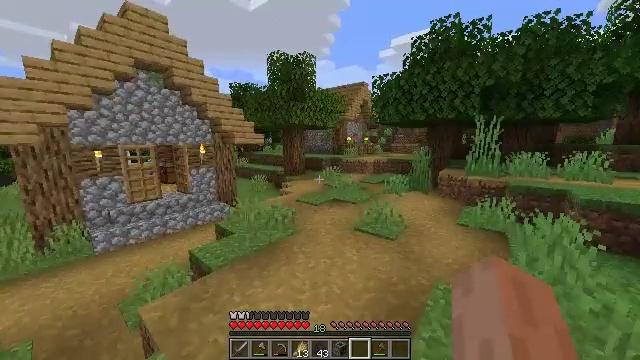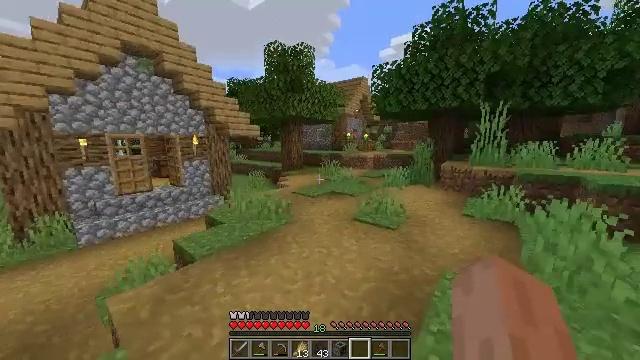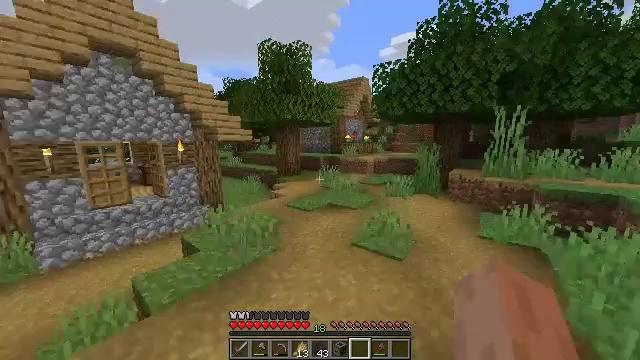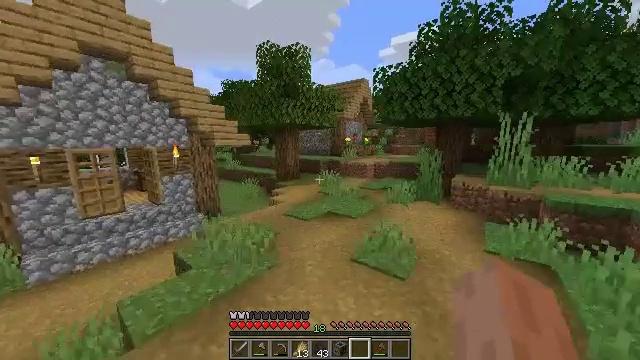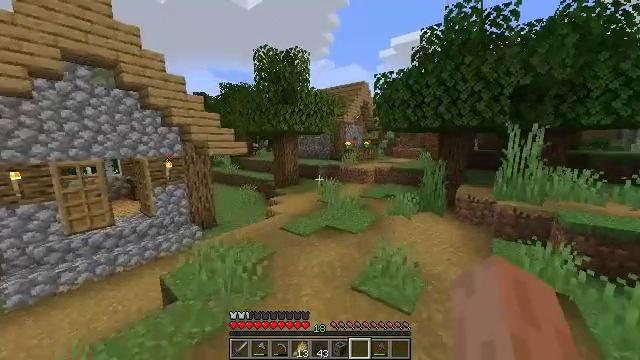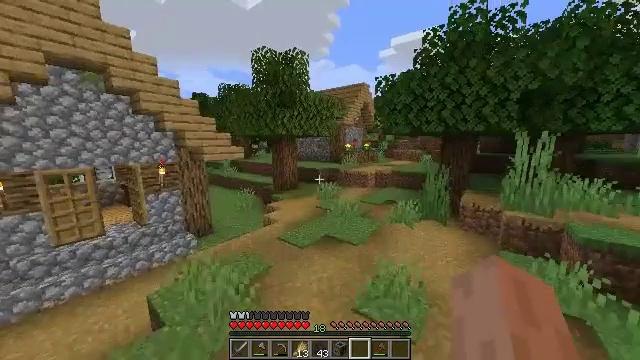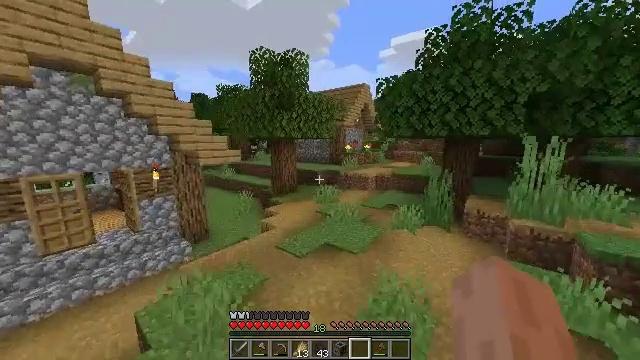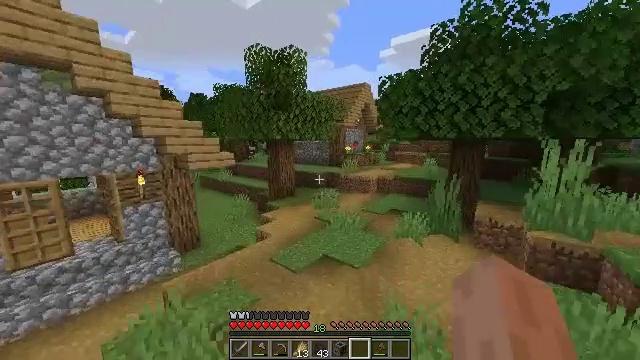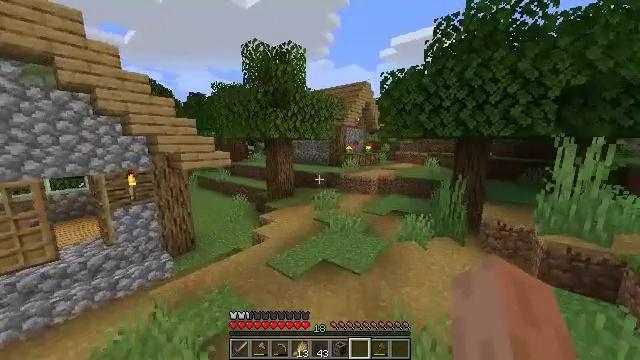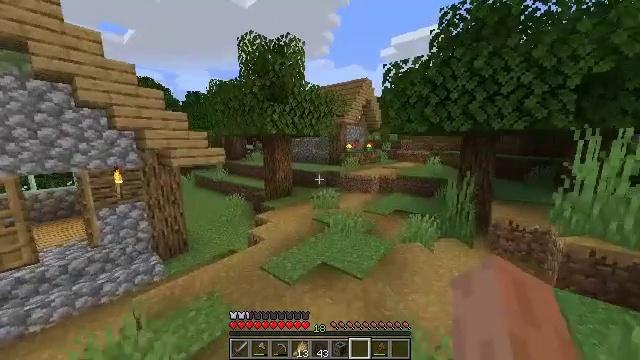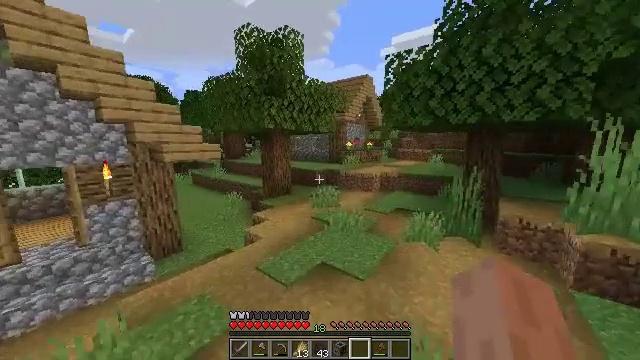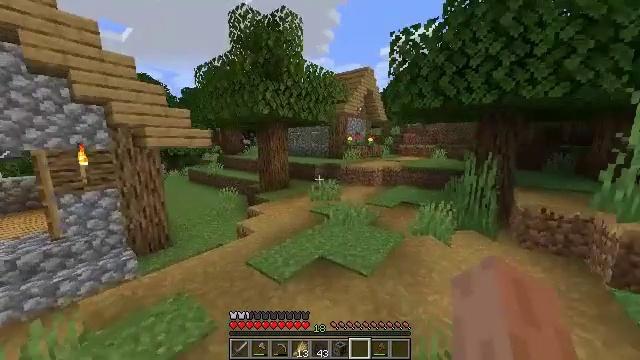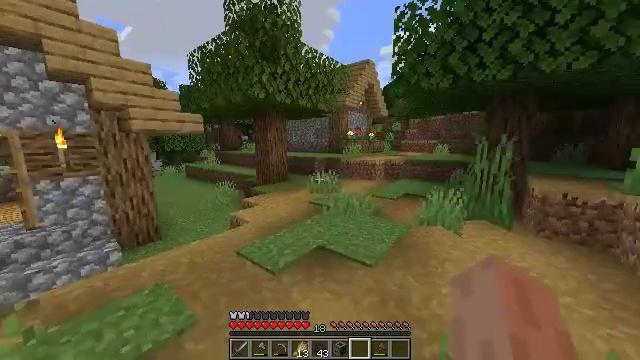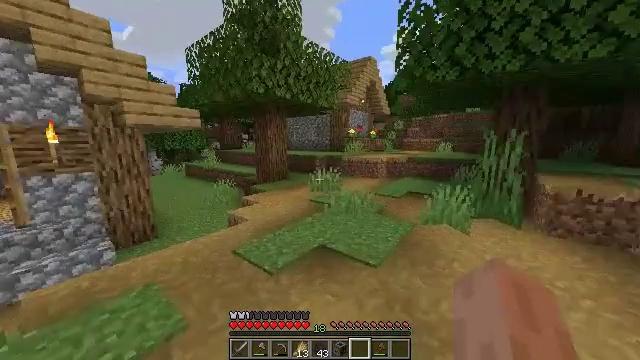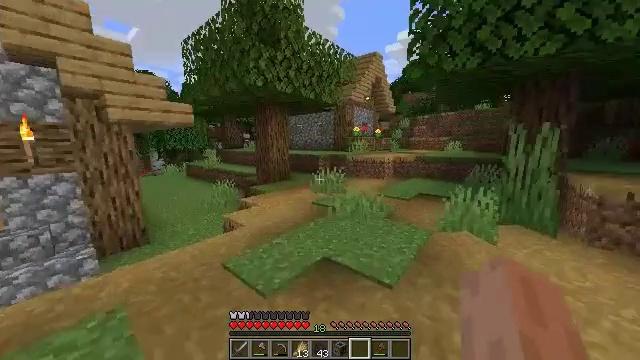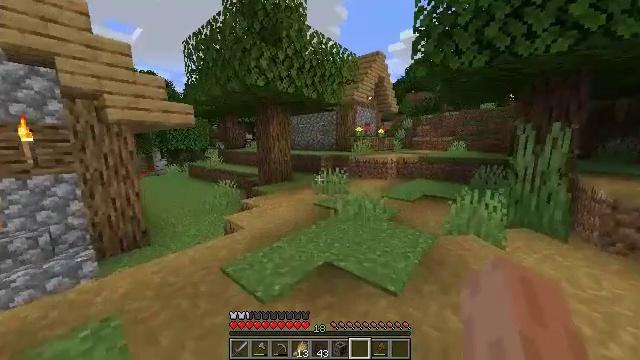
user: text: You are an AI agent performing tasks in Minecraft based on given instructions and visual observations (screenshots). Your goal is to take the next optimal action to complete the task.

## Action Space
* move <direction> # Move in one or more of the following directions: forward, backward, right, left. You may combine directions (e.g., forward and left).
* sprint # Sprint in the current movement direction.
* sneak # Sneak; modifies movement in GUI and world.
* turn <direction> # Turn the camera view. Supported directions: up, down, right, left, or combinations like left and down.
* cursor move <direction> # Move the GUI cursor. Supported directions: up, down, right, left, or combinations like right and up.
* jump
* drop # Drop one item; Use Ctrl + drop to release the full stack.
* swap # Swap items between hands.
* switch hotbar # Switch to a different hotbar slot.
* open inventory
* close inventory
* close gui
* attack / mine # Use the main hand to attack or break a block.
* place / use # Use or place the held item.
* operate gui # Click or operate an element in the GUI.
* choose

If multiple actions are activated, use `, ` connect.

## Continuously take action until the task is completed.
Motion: motion action
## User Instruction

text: Break the grindstone to collect it.
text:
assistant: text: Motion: move forward, jump
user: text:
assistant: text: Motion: move forward, jump
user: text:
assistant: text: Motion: move forward, jump
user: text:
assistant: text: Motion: move forward, jump
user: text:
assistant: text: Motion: move forward, jump
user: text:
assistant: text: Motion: move forward, jump
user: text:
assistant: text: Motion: move forward, jump
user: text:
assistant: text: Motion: move forward, jump
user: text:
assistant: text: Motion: move forward
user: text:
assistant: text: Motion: move forward
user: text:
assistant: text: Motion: move forward
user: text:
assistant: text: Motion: move forward
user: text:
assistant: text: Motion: move forward
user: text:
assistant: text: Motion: move forward
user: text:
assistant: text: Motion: move forward
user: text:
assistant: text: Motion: move forward
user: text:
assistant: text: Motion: move forward
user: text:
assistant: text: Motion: move forward
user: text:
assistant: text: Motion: move forward
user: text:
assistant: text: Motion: move forward
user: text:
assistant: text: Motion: move forward
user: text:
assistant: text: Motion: move forward
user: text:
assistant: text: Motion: turn left
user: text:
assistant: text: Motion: turn left
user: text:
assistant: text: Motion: move left, turn left
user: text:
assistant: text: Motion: move left, turn left
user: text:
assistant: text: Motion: move forward and move left
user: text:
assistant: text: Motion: move forward and move left
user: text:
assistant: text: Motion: move forward
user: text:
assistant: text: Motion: move forward, turn left